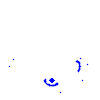
Particle: pion